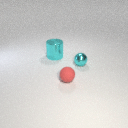
large cyan metal cylinder behind small red rubber sphere